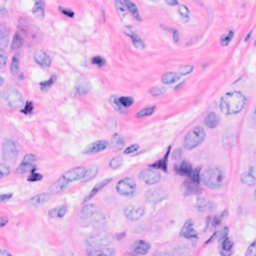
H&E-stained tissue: Breast